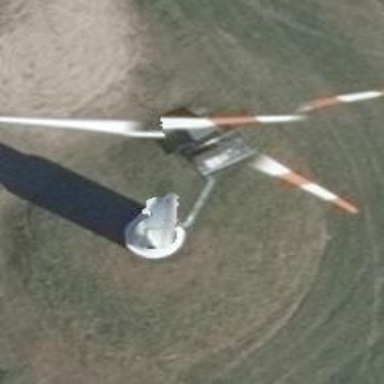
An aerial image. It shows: Wind generator using wind turbines of horizontal axis.